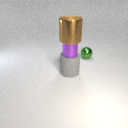
large gray rubber cylinder to the left of small green metal sphere